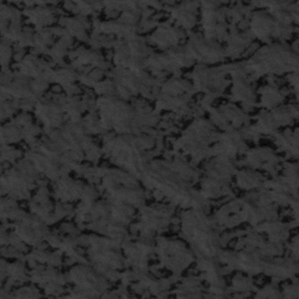
Label: frost